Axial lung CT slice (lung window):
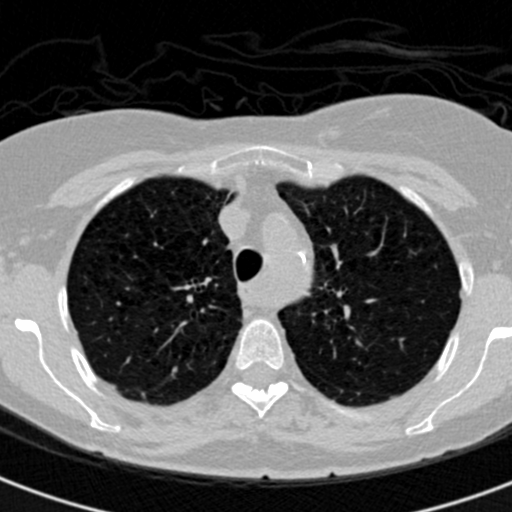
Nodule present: no